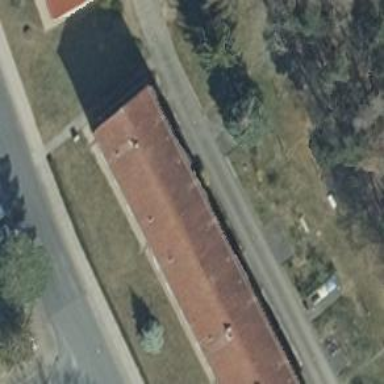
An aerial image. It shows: Gabled roof on building that houses apartments.